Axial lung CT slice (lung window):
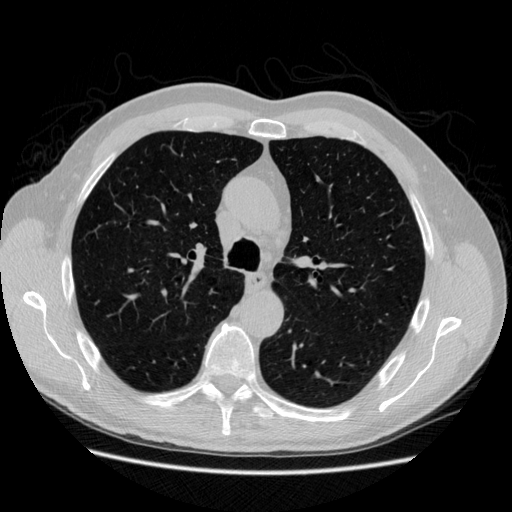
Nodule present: no